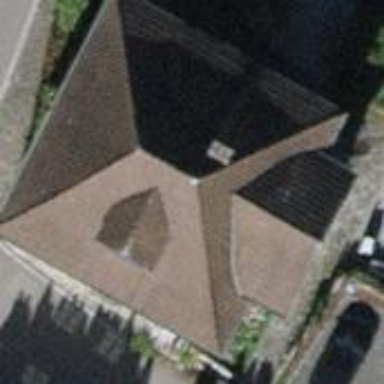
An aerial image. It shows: Detached building with pyramidal roof shape.